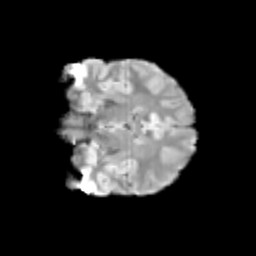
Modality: T2w
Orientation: coronal
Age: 13
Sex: male
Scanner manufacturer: siemens
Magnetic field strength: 3 T
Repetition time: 3.8 s
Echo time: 0.07 s